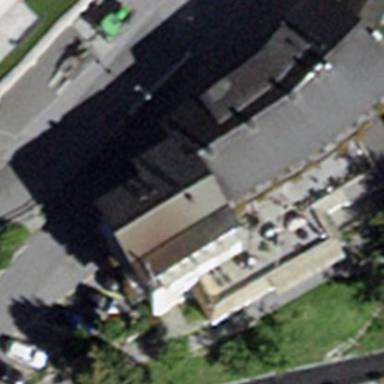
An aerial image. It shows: Hotel building.